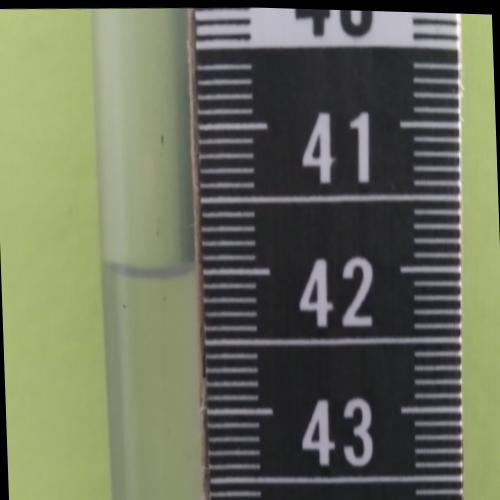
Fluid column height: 42.0 cm